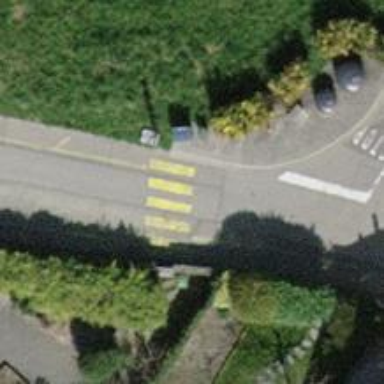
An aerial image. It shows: Marked crossing on the road.